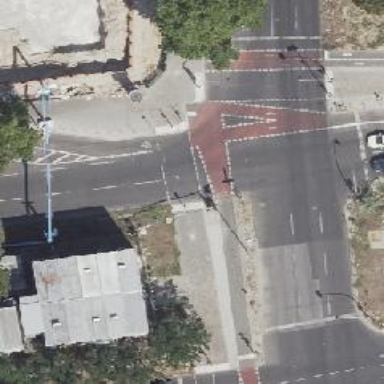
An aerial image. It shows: Asphalt footway with crossing controlled by traffic signals.